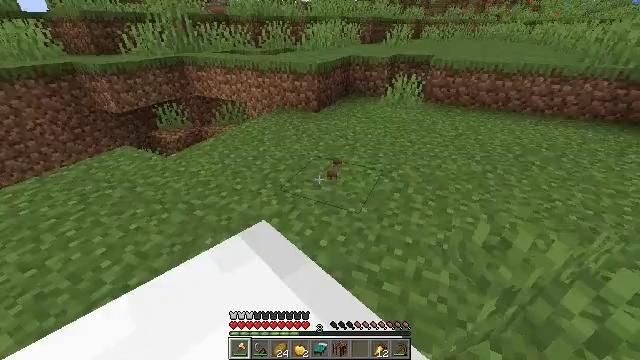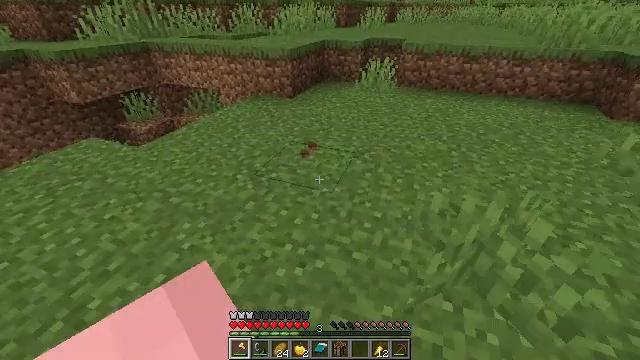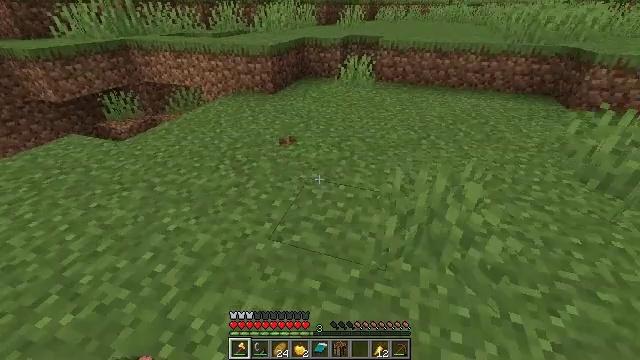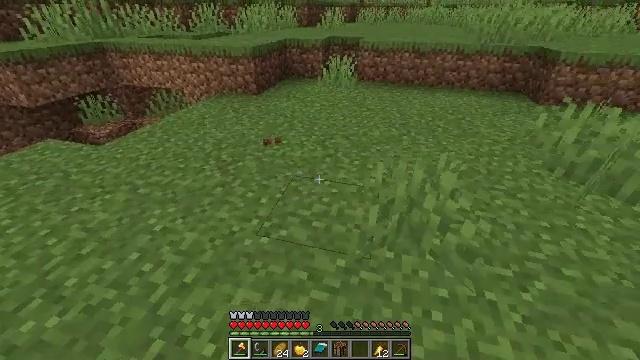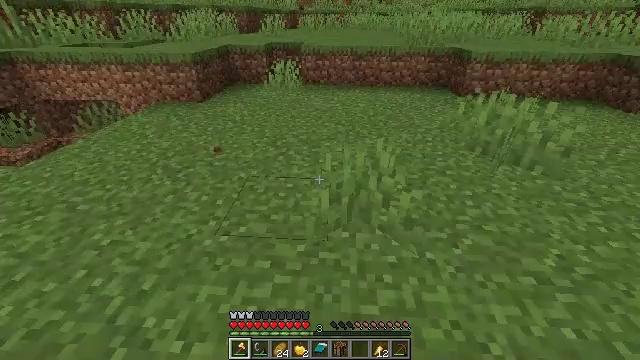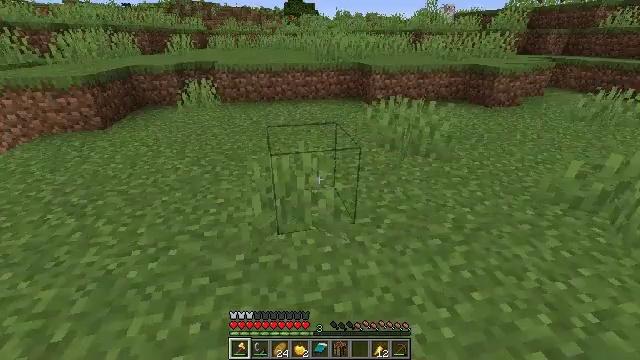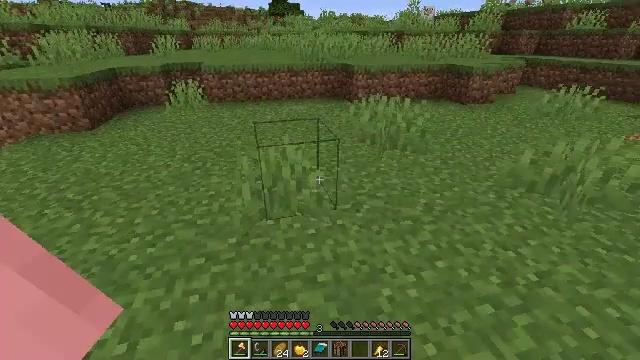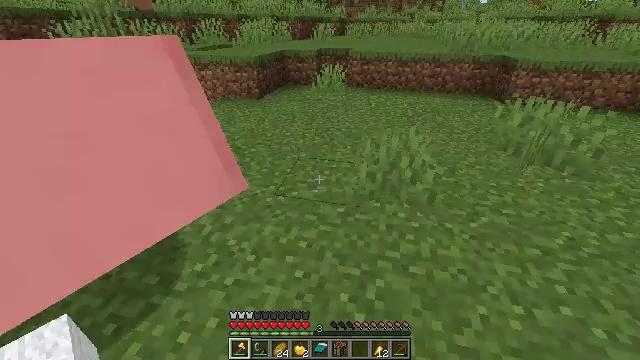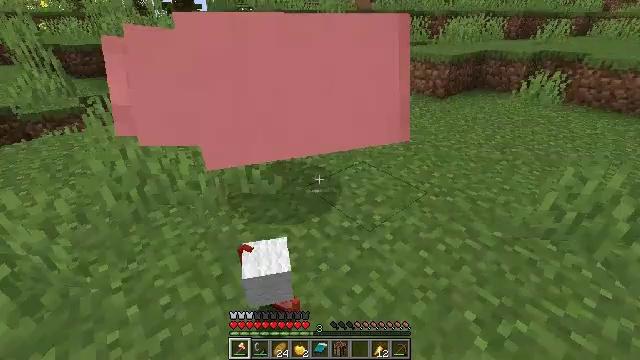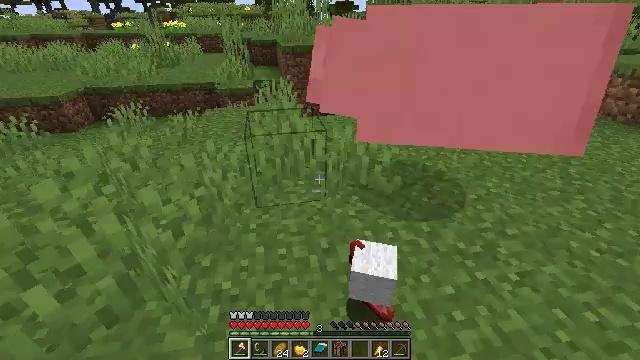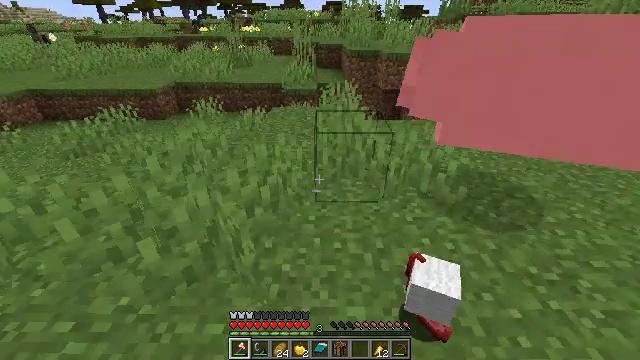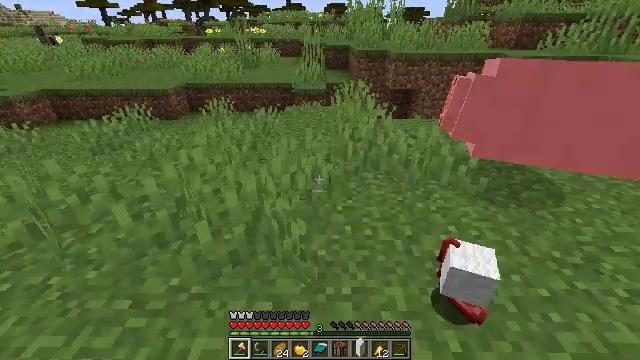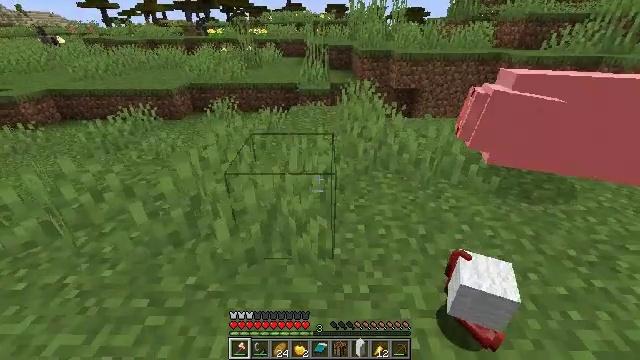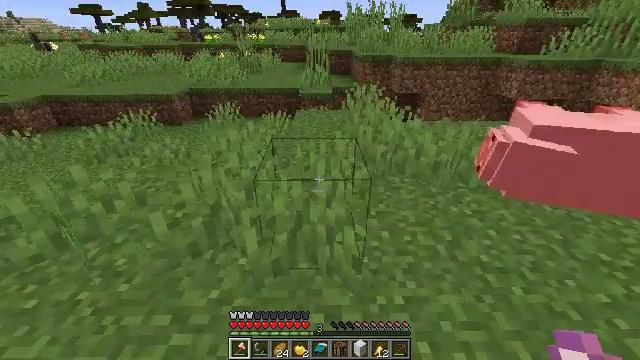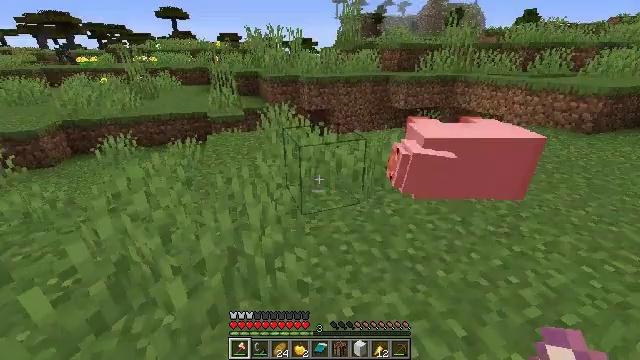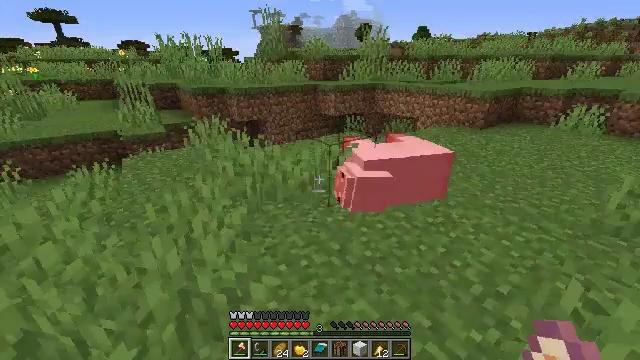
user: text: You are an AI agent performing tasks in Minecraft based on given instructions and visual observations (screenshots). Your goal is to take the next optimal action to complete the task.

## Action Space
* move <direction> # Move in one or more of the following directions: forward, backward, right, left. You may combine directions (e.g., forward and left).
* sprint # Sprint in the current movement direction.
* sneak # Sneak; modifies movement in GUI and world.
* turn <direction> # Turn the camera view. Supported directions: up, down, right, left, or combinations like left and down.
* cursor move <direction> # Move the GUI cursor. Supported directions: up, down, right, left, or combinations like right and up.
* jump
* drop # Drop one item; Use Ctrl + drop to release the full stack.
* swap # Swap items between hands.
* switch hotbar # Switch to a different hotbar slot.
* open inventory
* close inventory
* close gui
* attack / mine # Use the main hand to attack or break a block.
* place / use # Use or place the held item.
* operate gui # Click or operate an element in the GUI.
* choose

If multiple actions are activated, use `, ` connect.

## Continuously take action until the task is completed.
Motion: motion action
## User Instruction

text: Remove a golden axe from the inventory.
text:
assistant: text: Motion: move back, turn right and down
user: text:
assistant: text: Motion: move back, turn right
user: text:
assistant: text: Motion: move back, turn right
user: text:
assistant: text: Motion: move back, turn right and up
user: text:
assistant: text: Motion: move back, turn right and up
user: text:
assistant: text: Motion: move back, turn right
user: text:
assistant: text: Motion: move back, turn left and down
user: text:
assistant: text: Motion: move back, turn left
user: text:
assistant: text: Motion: move back and move left, turn left
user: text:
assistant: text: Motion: move back and move left, turn left
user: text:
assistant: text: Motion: move left
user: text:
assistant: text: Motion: move forward and move left
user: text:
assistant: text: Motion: move forward and move left, turn right and up
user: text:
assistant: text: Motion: move forward and move left, turn right and up
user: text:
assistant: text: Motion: move forward, turn right and up
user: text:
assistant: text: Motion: move forward, turn right
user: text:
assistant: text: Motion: move forward, turn right
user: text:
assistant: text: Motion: move forward
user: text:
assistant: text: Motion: no_op
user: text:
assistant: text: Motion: no_op
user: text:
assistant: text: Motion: no_op
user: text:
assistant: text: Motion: no_op
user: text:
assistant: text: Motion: move forward
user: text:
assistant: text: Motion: move forward, turn right and up
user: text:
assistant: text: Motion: turn right and up
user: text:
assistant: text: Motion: turn right and up
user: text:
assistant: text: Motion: move forward, turn right and up
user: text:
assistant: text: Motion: move forward, turn right and up
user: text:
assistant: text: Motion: move forward, turn right
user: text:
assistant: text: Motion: move forward, turn right and up